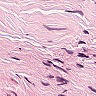
Metastatic tissue present: no